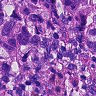
Metastatic tissue present: yes